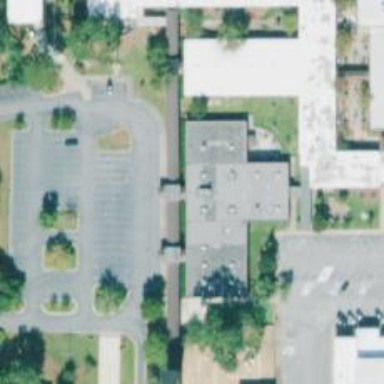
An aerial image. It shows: School.